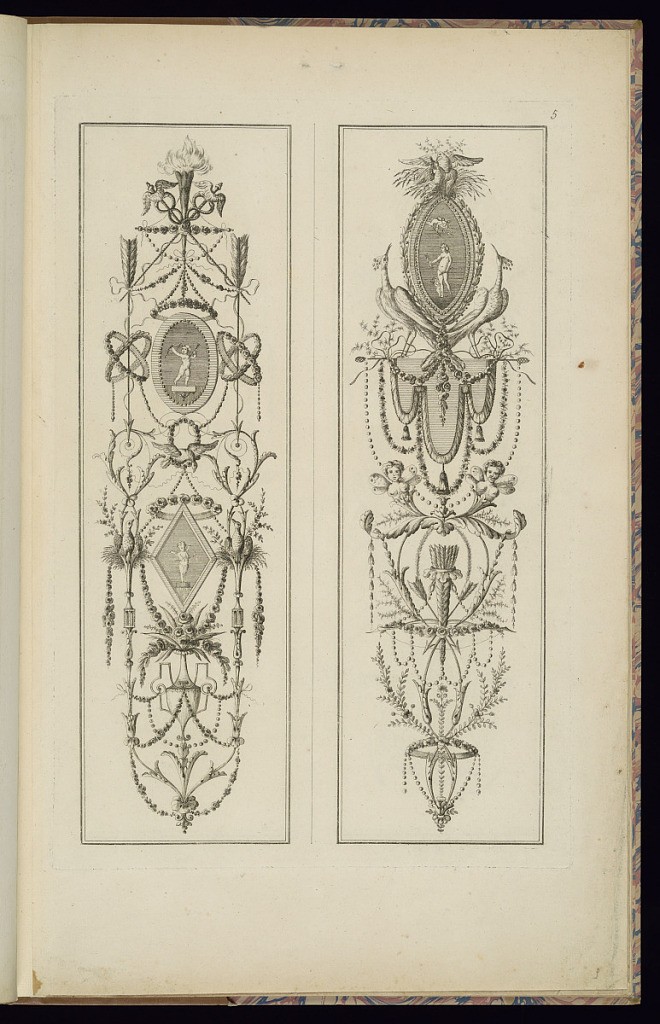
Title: Two Arabesque Panel Designs
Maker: Jean-Baptiste Fay, French, active 1765 – 1790s
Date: late 18th century
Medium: Etching and engraving on laid paper
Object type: Print
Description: Fifth plate from a series of ornament panel designs. Two vertical panels with arabesque and neoclassical motifs including roundels / vignettes with mythological figures, putti, terminal figures, caduceus, arrows, festoons of leaves, flowers and beads, arrows, scrolling acanthus leaves, fleurons, rinceaux, banners, quivers of arrows, birds, vase, flowers, leaves, and a flaming torch. The plate is numbered.